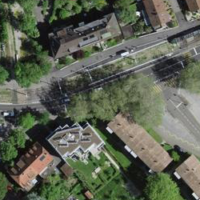
EUNIS habitat code: 55
Species observed at this site:
Antirrhinum majus
Corylus avellana